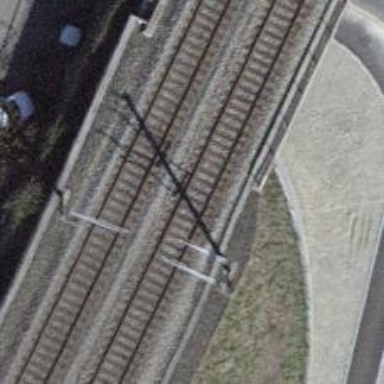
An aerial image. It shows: Railway track with contact lines for electrification.